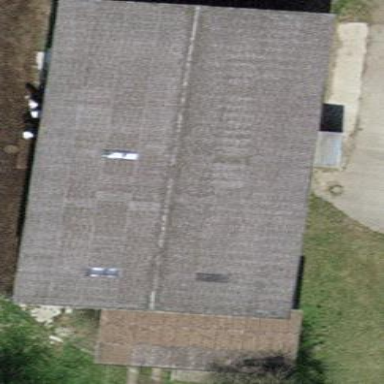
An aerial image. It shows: Farm auxiliary building with gabled roof.